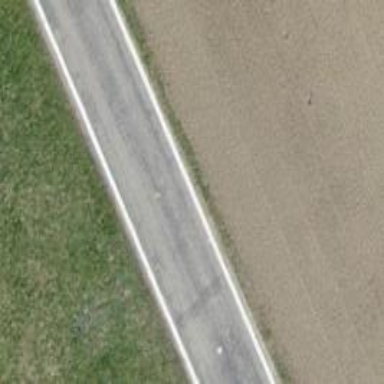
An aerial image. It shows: Asphalt road classified as tertiary.